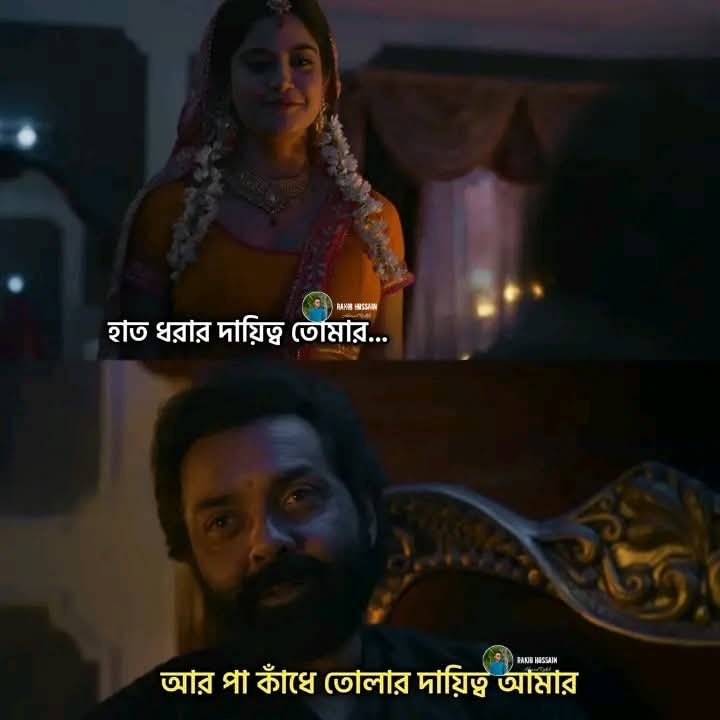
Text: হাত ধরার দায়িত্ব তোমার...
আর পা কাঁধে তোলার দায়িত্ব আমার
Label: Non Hate